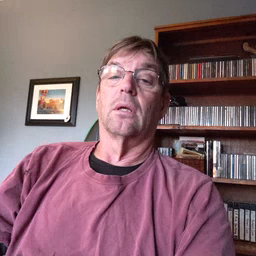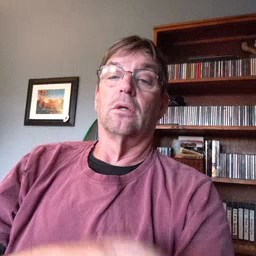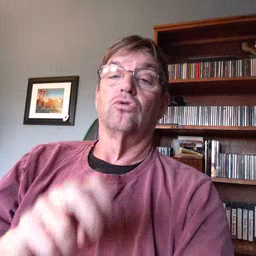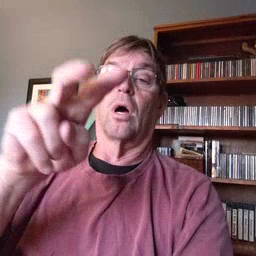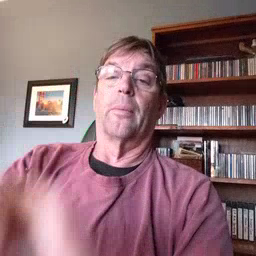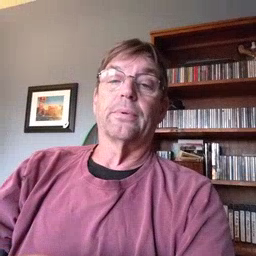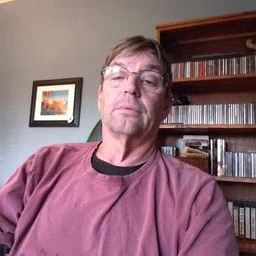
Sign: jump